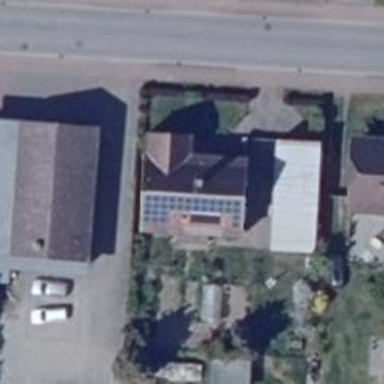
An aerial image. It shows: Solar-powered generator using photovoltaic technology. This small installation generates electricity through solar photovoltaic panels.